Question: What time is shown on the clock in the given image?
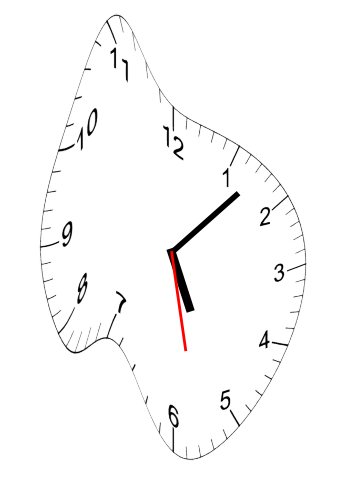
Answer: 05:07:28